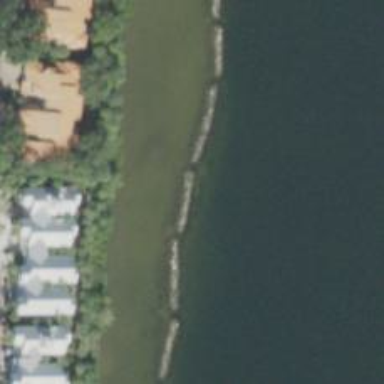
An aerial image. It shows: Breakwater structure.